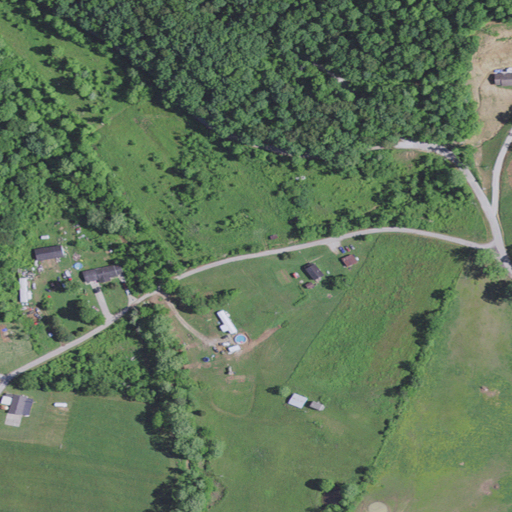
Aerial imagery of valley in Kentucky named Dry Hollow containing pasture, deciduous forest, open development, low intensity development, and medium intensity development